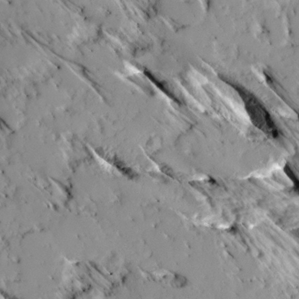
Label: non_frost